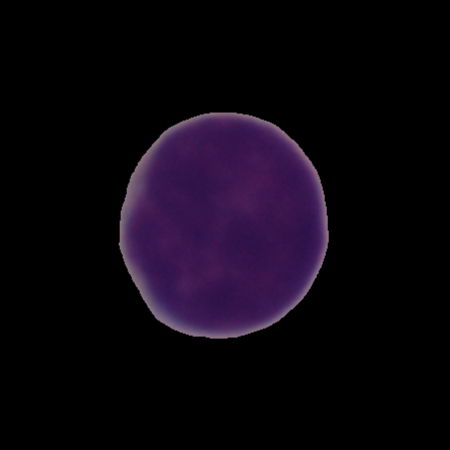
Label: cancer